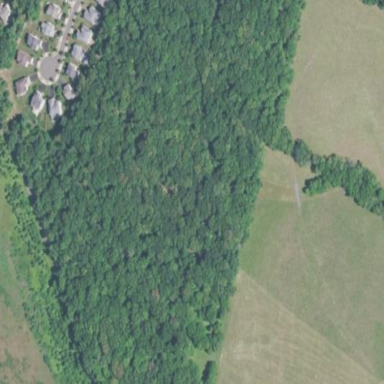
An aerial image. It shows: Beautiful woodland area.